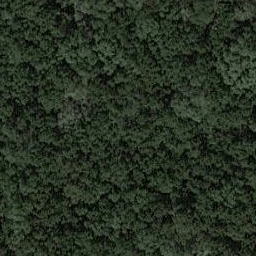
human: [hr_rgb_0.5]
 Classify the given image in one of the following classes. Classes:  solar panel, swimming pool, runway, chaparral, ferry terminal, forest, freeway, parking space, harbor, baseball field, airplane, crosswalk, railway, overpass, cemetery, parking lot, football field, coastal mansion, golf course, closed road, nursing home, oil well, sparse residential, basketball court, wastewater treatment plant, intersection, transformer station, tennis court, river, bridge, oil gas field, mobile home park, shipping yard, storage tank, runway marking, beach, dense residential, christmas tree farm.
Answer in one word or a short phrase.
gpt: forest